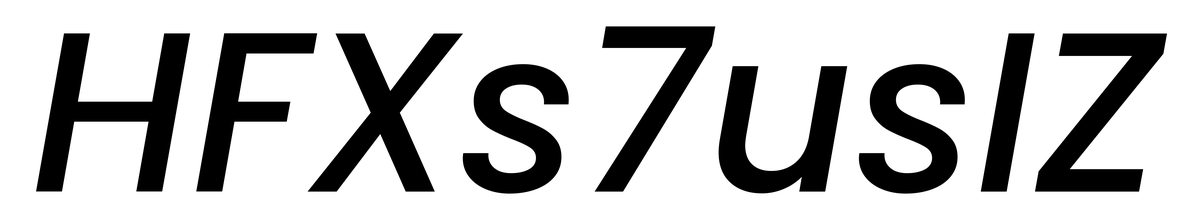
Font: Poppins-MediumItalic